Question: I wanna center this image in the center of the frame see picture below:

I use overflow hidden so you cant see the things on the outside of the frame
I need this to be done with only css - no scripts at all, cause its used in 3rd party software that doesn't allow scripts.
Besides this i need to be able to size the image so it needs to be stated as a image tag
See the fiddle for the elements it must contain. Last but not least it must be css 2.1 at the max so (no css3)!
<URL>
And the HTML:
'''
<div class="frame">
<img src="http://preview.fonqi.com/img/explain2.jpg" width="200" />
</div>
'''
The css:
'''
.frame{
width:200px;
height:200px;
border:2px solid black;
overflow:hidden;
}
'''
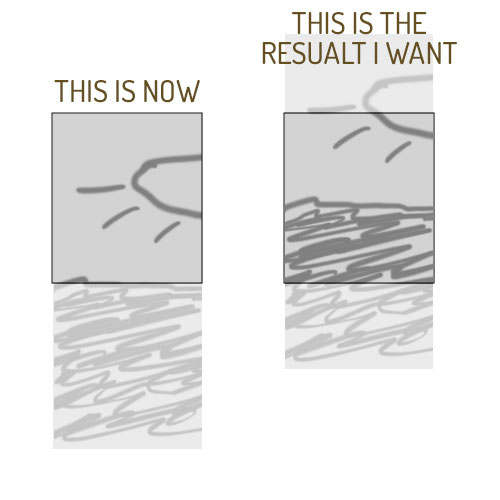
Answer: '''
.frame img { margin-top: -50%; }
'''
Moves the image up by half it's length.
<URL>
You can also use positioning....
'''
.frame img { position: relative; top: -50%; }
'''
<URL>